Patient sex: F
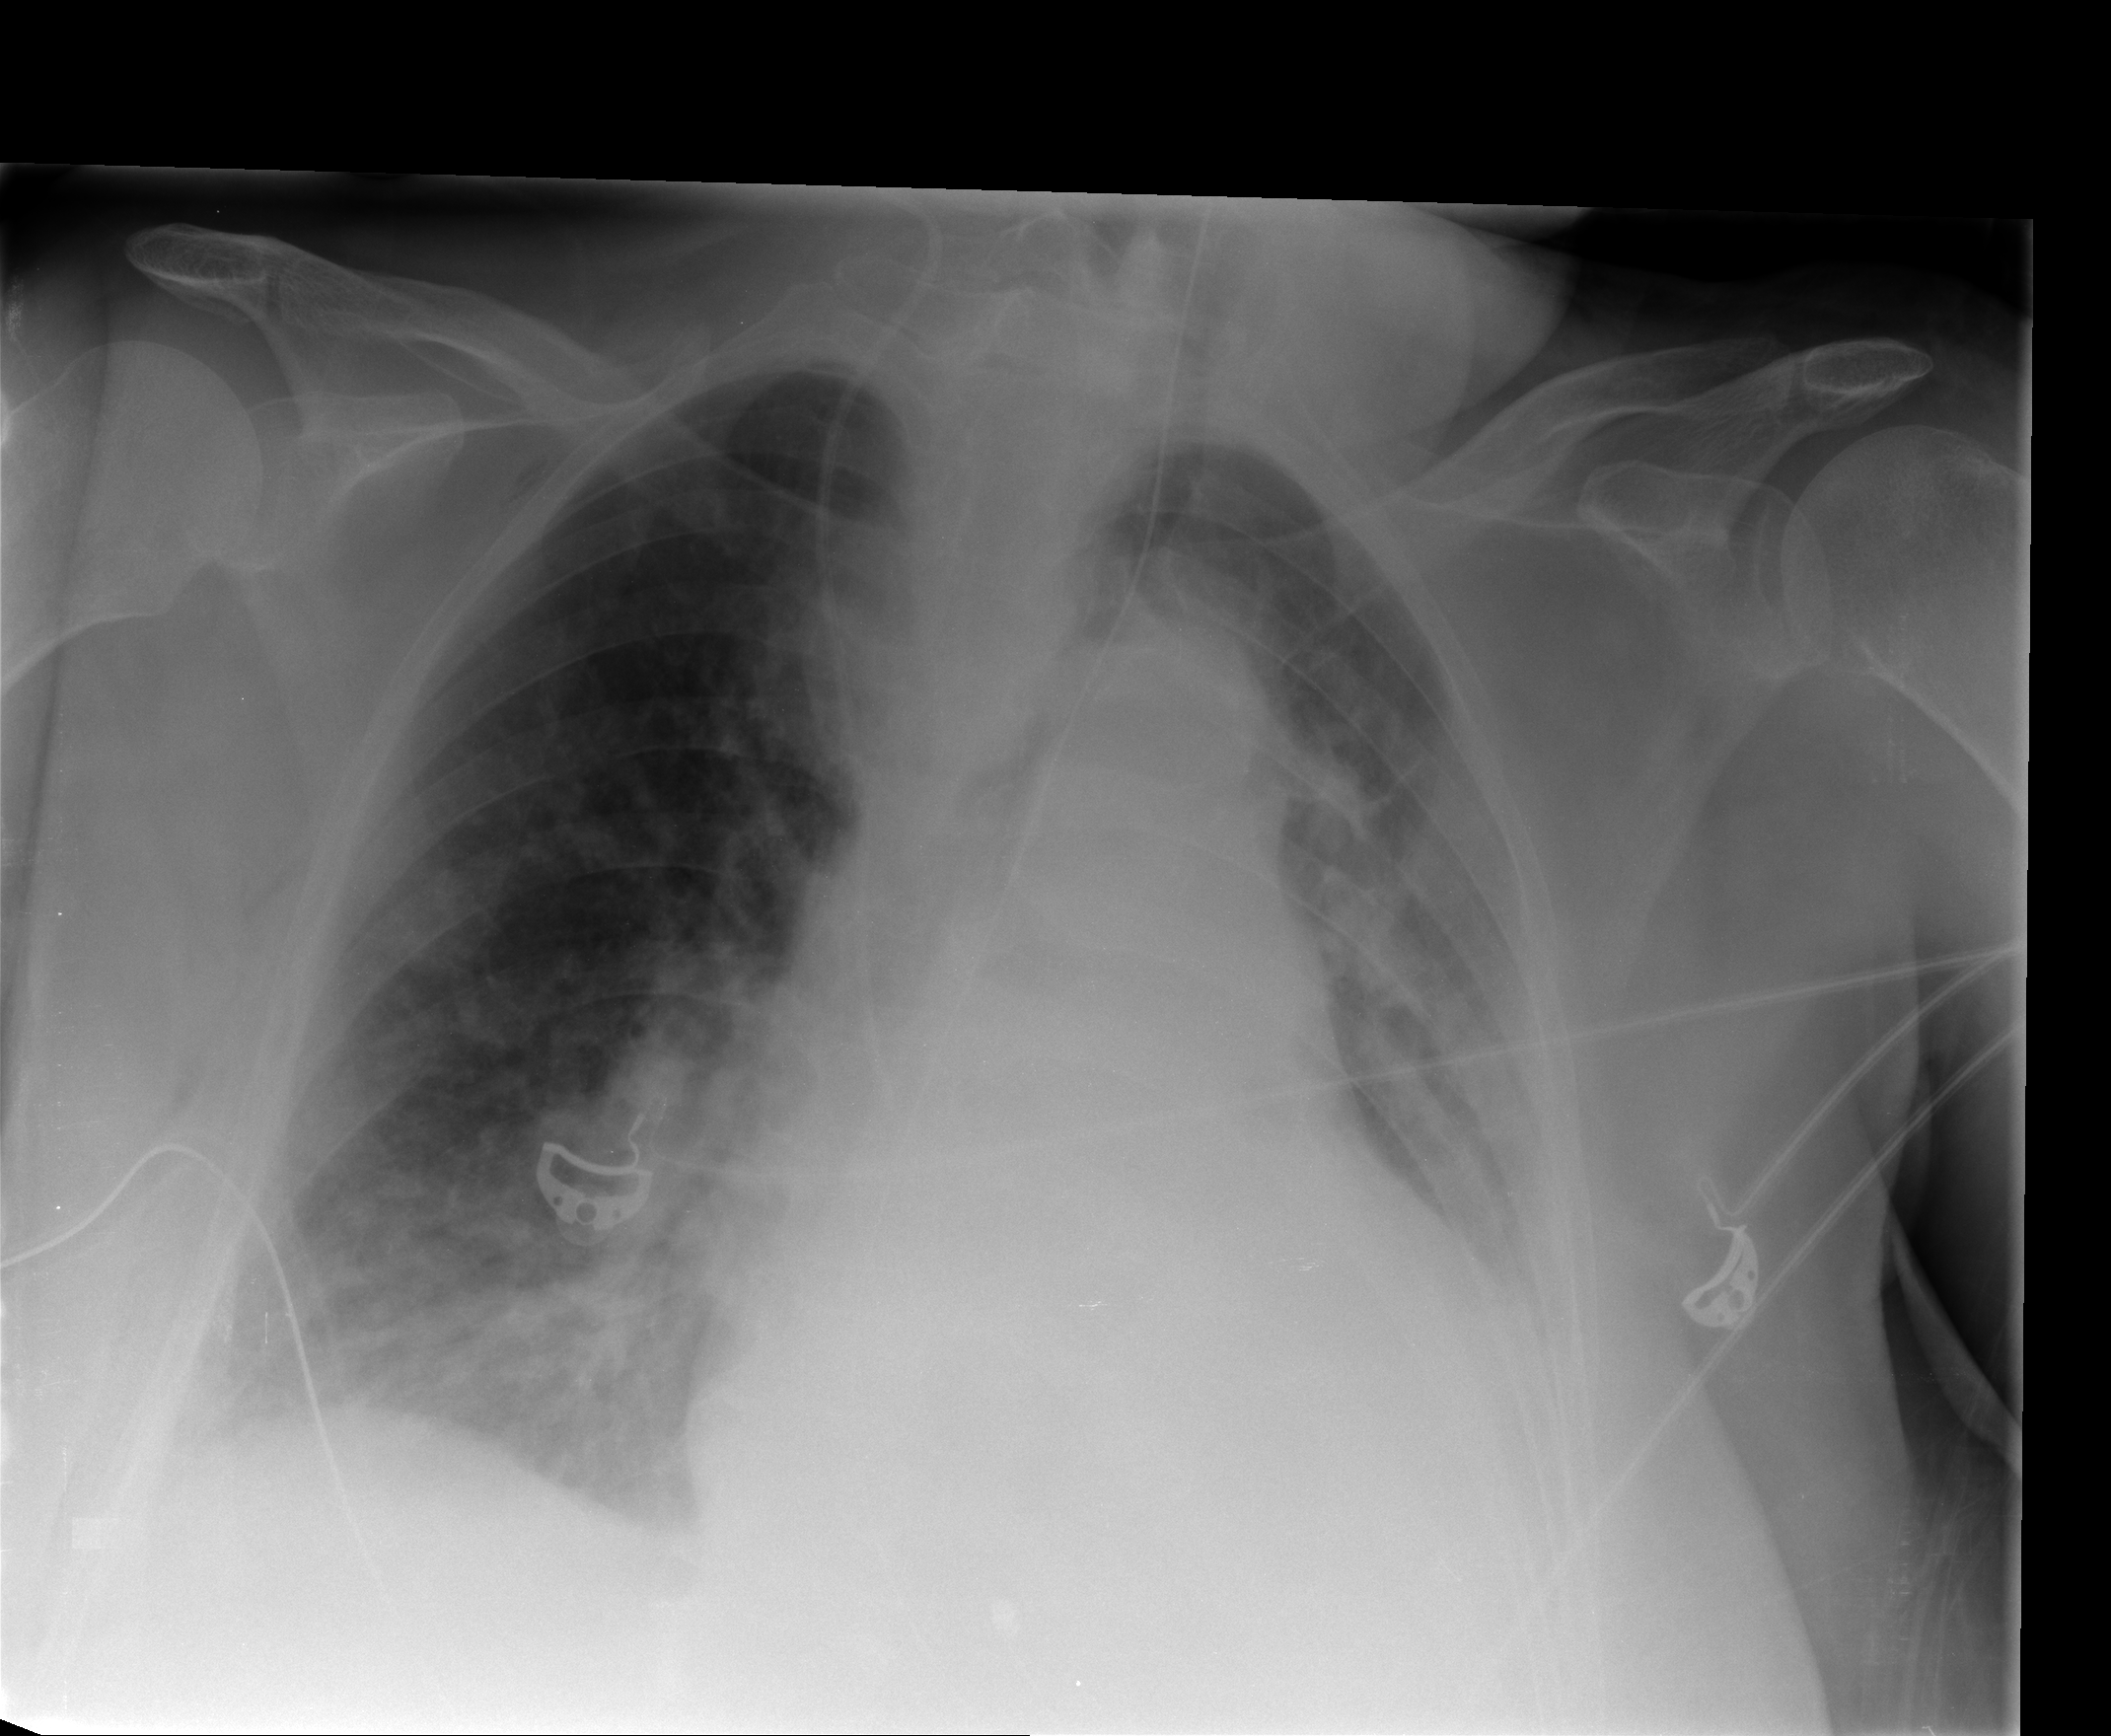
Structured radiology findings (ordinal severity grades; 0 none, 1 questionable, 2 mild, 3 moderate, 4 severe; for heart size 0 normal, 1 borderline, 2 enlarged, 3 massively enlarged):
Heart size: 2
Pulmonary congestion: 2
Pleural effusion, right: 2
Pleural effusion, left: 2
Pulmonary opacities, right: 2
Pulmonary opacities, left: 2
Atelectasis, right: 3
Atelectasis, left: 2